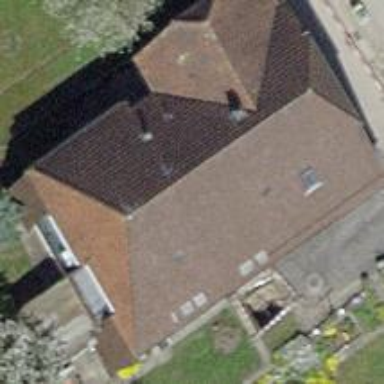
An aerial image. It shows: Residential building with half-hipped roof shape.